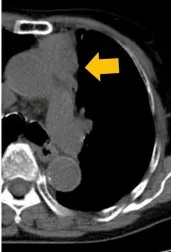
Chest CT scan. , three months after.
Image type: radiology (ct)